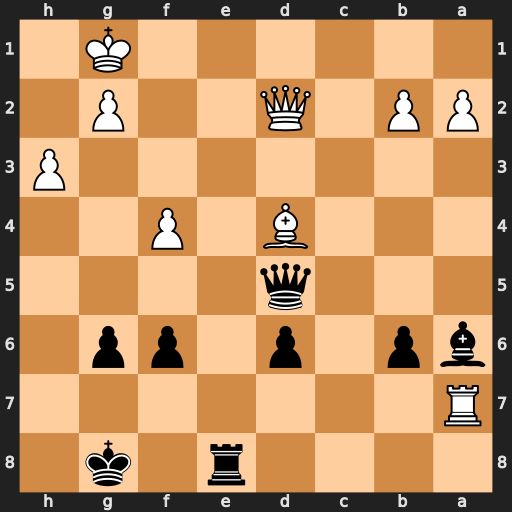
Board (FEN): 4r1k1/R7/bp1p1pp1/3q4/3B1P2/7P/PP1Q2P1/6K1
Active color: b
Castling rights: -
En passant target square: -
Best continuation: Re2 Qxe2 Bxe2